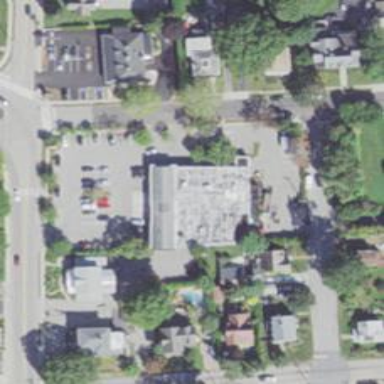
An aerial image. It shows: Pharmacy providing healthcare services.